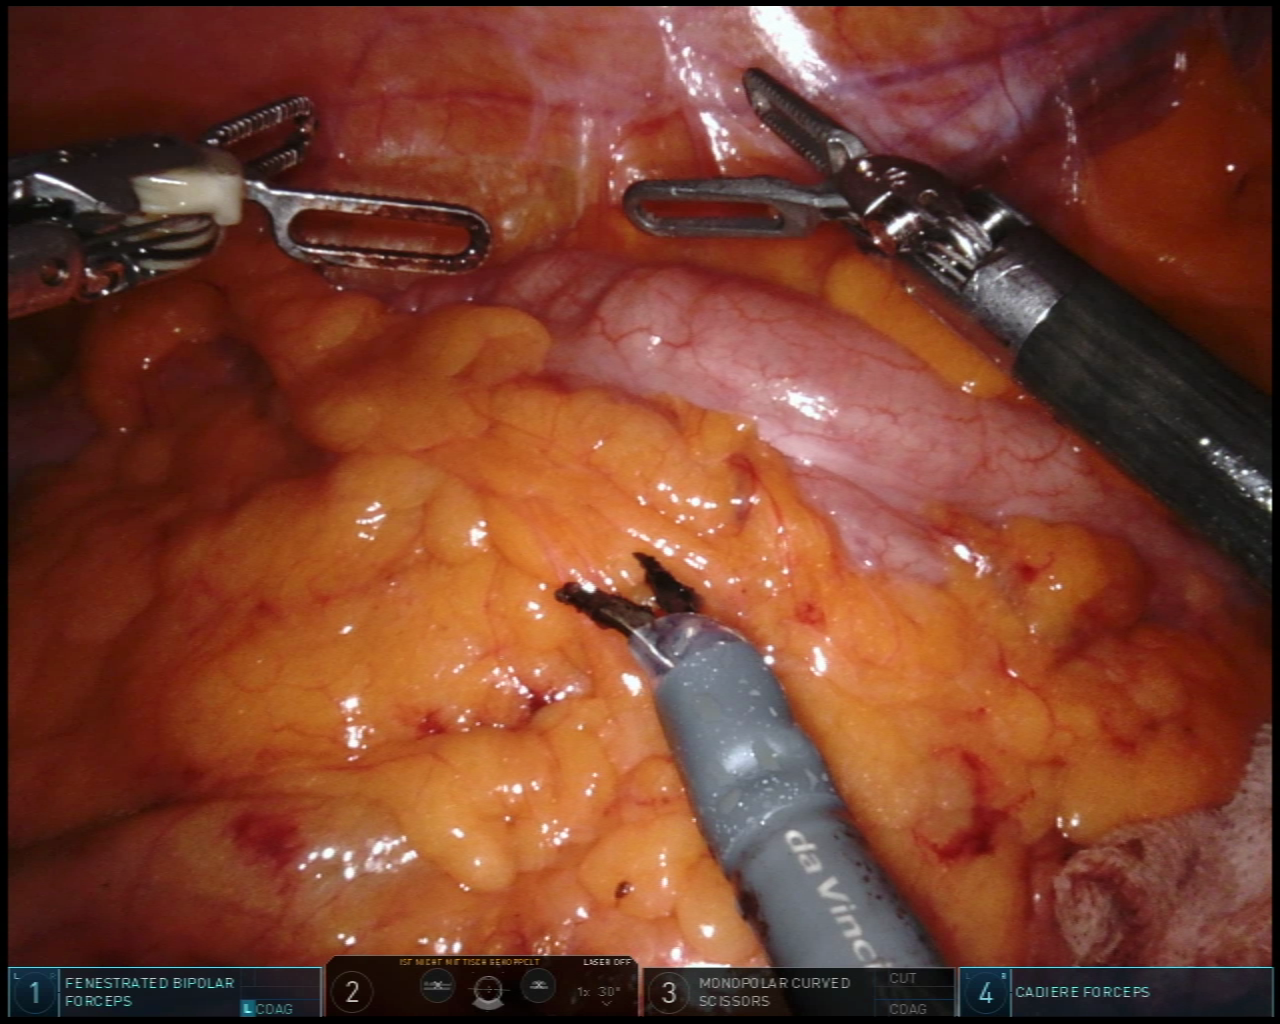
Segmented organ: colon
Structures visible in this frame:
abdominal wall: yes
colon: yes
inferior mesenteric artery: no
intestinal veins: no
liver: no
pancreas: no
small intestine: no
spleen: no
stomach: no
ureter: no
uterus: no
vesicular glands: no